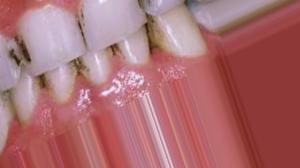
Condition: Tooth Discoloration